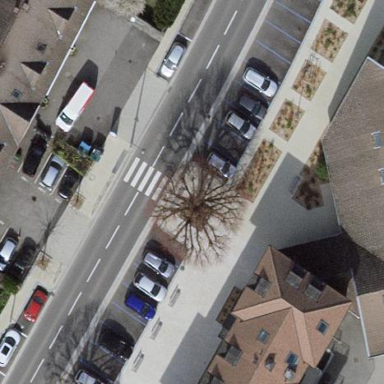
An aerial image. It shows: Asphalt street-side parking area.